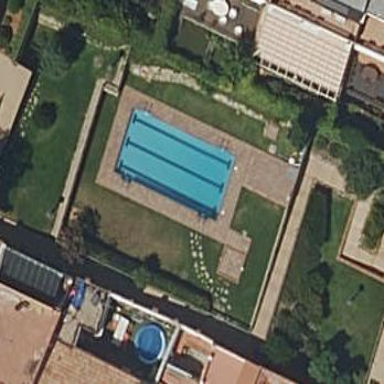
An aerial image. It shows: Swimming pool located in leisure land.